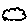
Label: cloud